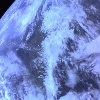
Label: cloud